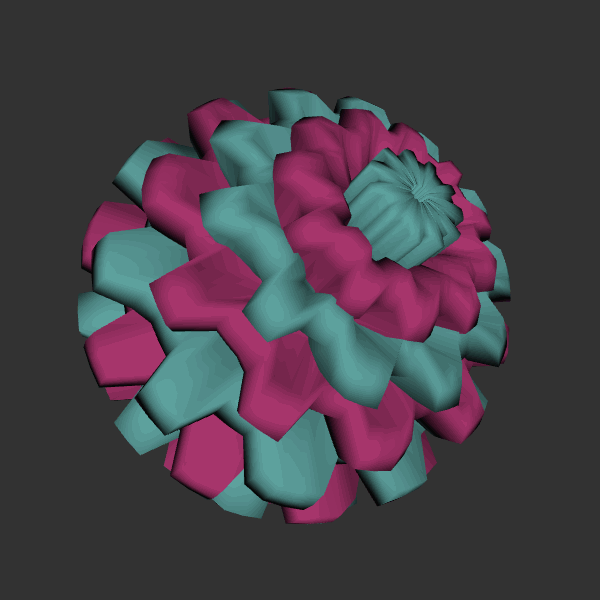
Background: dark